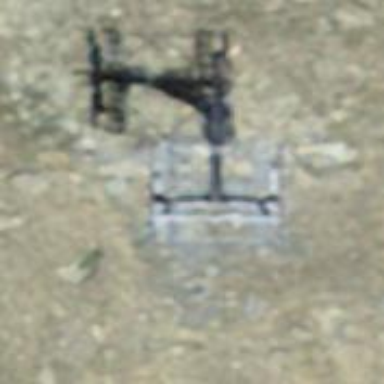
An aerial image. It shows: Pylon for aerialway.